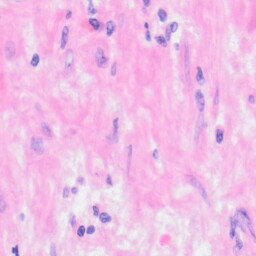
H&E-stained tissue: Kidney